The plot shows one second of acceleration measured on a rotor kit. Classify the rotor condition as one of: normal, misalignment, unbalance, looseness.
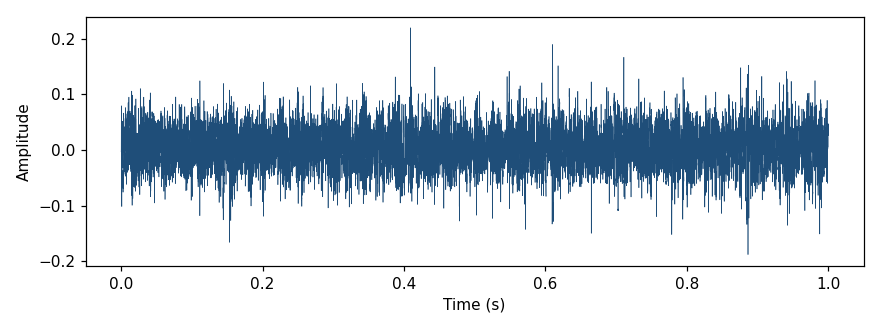
Answer: misalignment